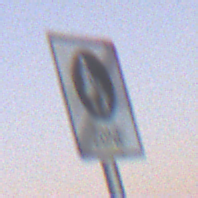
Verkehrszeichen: EndeFussgaengerzone
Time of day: Dusk
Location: Outdoor (Nature)
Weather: Clear
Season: NotSpecified
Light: Natural